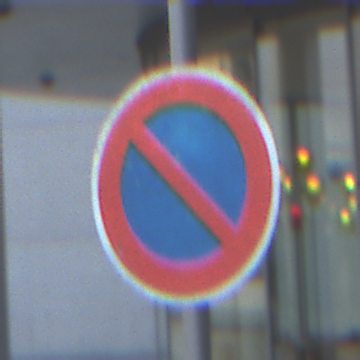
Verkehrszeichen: EingeschraenktesHalteverbot
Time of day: SunriseSunset
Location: Outdoor (Urban)
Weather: PartlyCloudy
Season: NotSpecified
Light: Natural